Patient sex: M
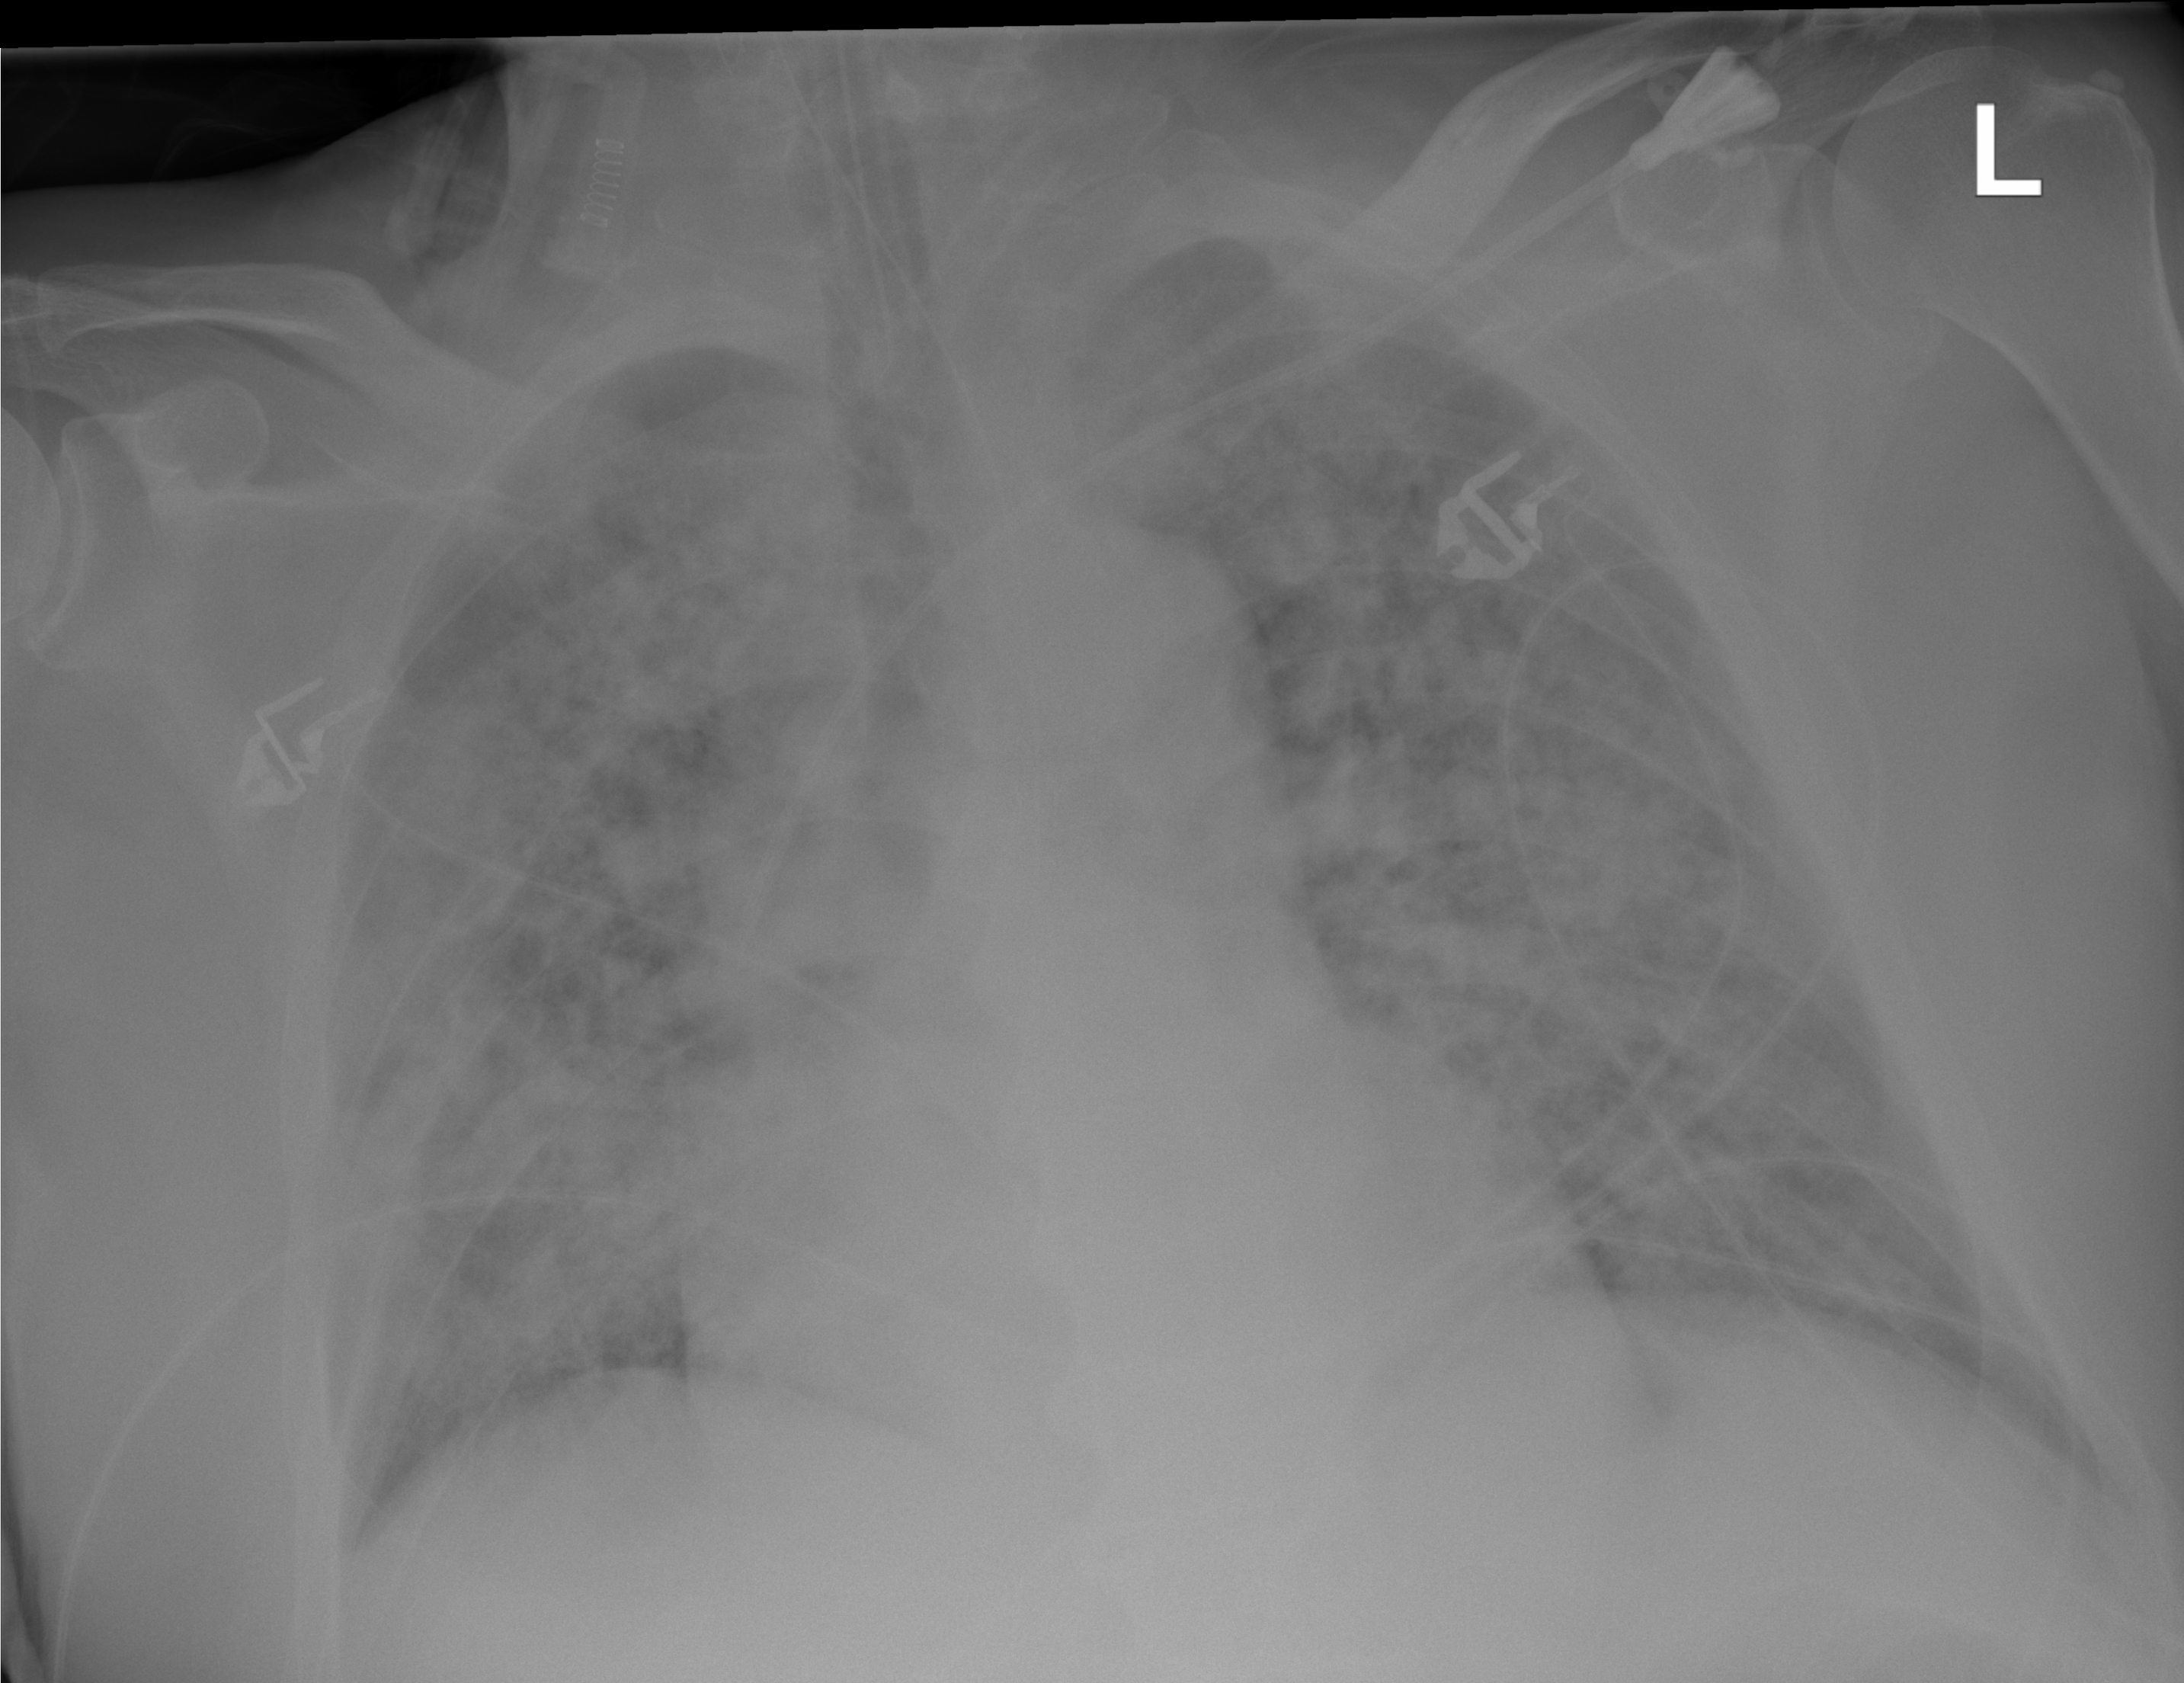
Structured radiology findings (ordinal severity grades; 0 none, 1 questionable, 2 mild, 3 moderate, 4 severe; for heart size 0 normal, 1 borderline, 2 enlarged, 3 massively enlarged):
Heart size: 2
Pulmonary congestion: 0
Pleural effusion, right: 0
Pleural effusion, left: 0
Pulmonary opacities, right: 4
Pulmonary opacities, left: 4
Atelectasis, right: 1
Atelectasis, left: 0